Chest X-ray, PA view. Patient: 70 years old, sex M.
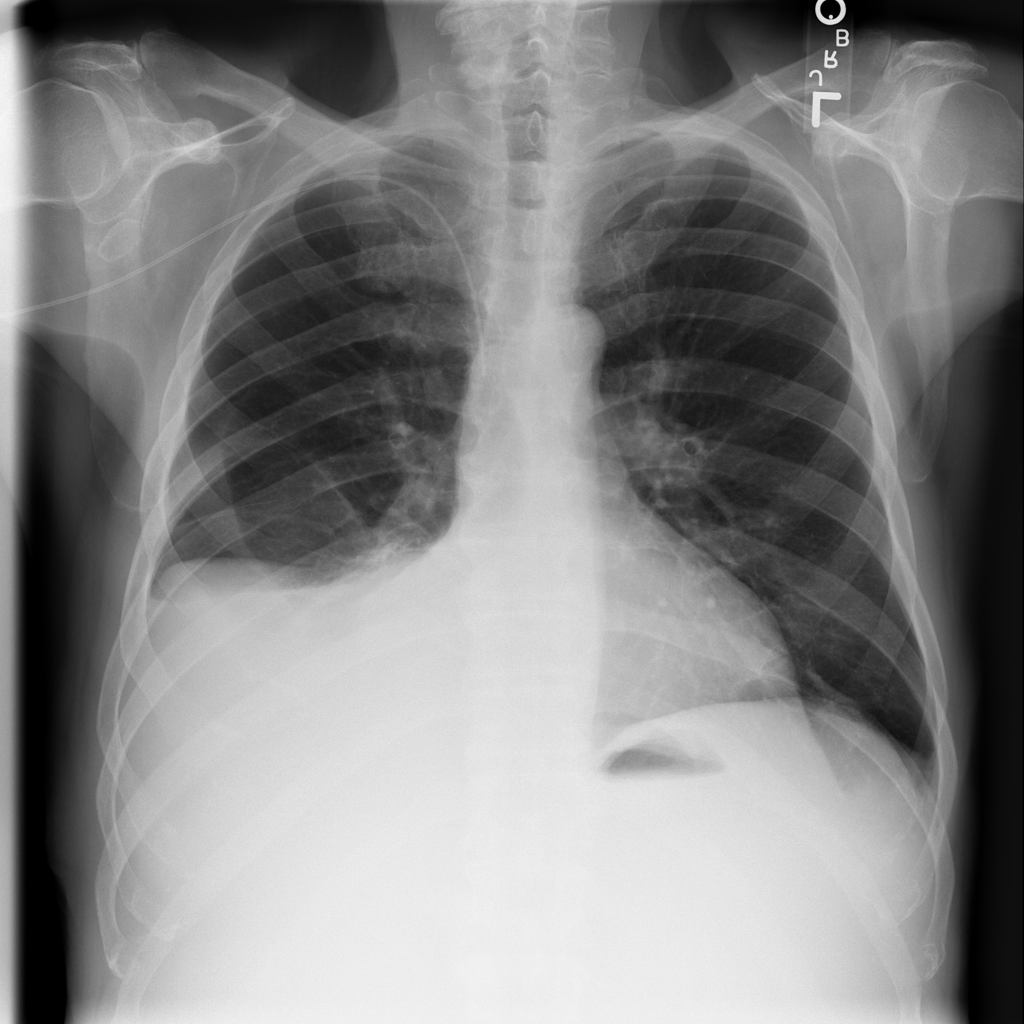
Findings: Atelectasis, Effusion